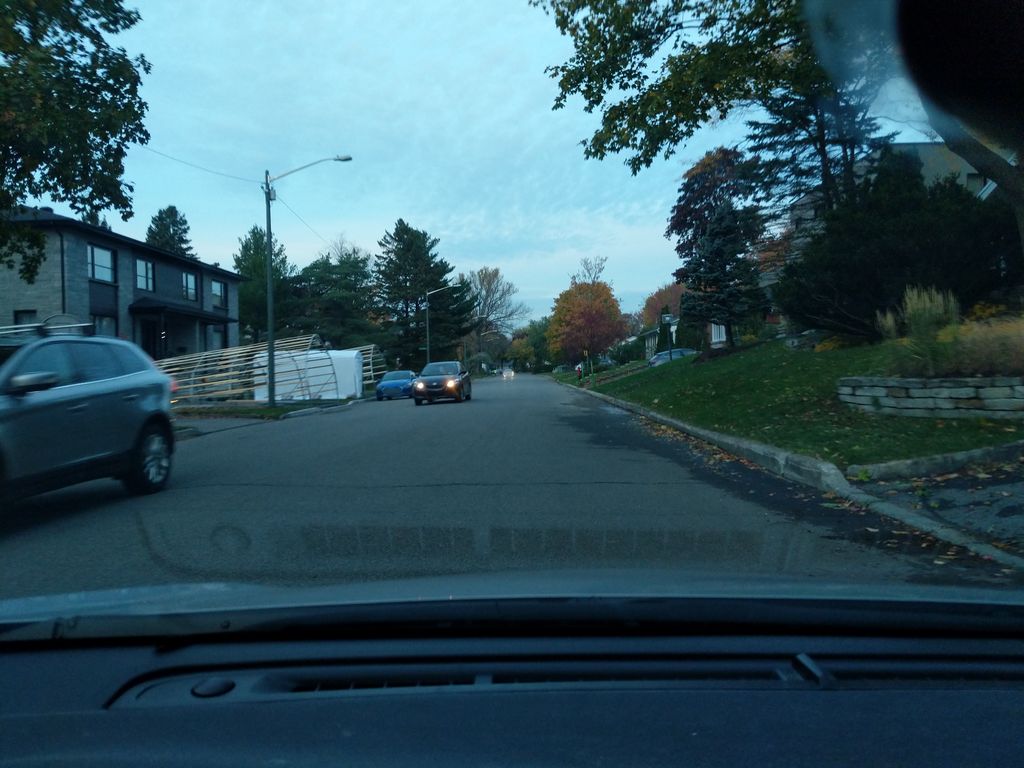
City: quebec_city